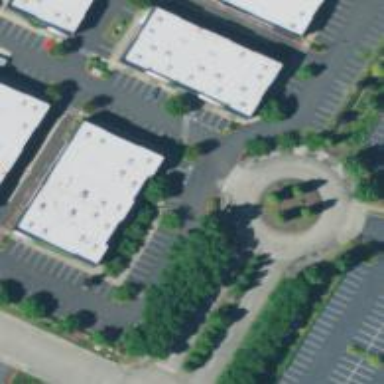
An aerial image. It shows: Parking space.